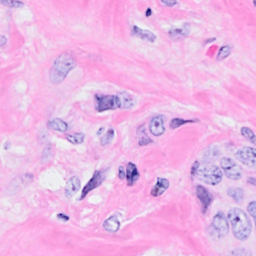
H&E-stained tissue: Breast